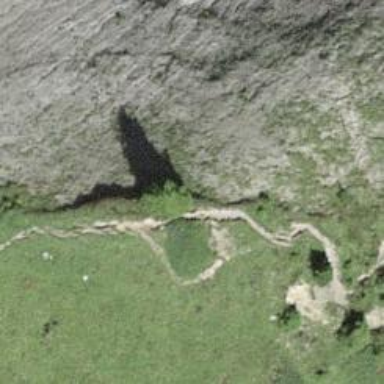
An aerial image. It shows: Path on the ground.